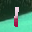
Label: 1